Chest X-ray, AP view. Patient: 55 years old, sex M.
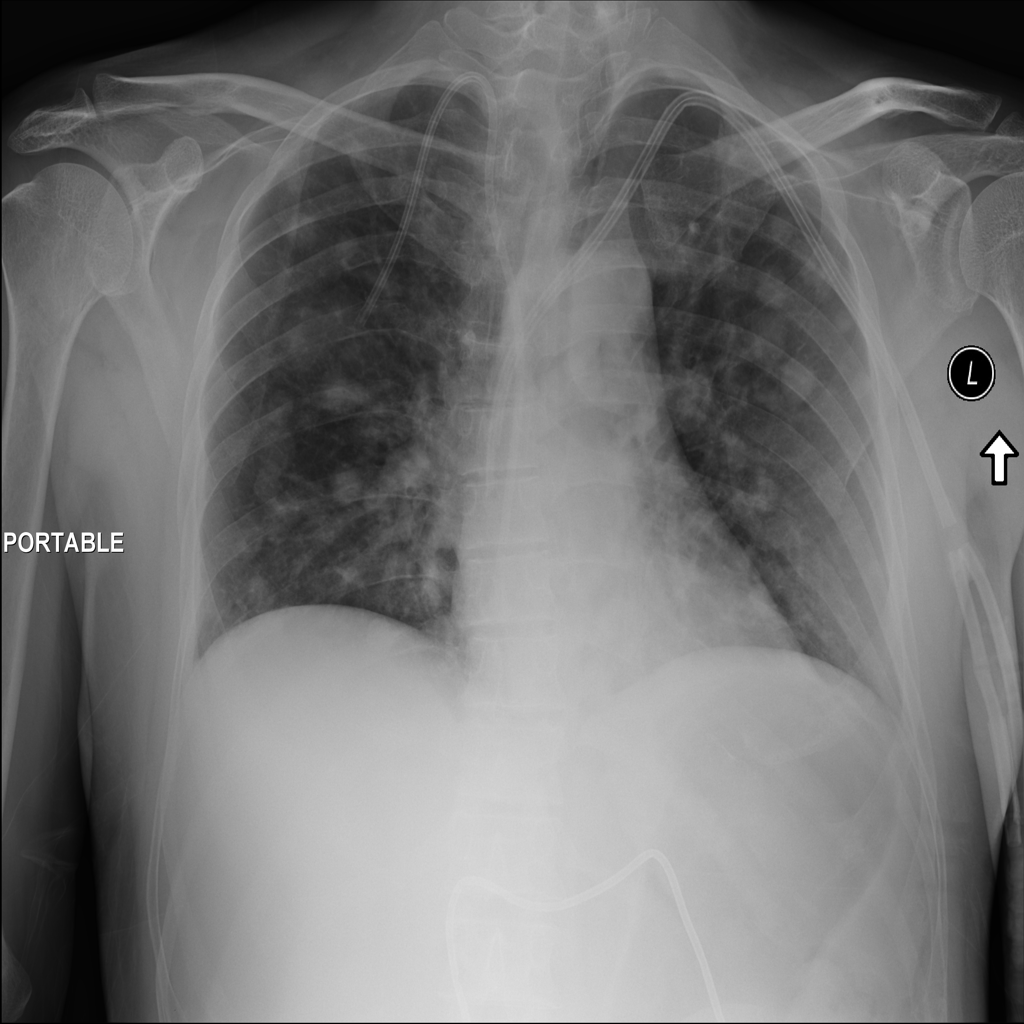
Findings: Infiltration, Nodule